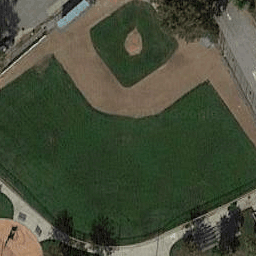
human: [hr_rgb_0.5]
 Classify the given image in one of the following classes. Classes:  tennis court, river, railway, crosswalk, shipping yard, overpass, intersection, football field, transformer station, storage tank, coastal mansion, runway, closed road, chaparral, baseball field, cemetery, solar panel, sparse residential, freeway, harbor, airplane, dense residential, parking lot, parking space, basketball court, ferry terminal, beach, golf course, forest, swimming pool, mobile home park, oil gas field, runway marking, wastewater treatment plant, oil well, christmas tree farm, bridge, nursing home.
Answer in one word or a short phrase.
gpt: baseball field